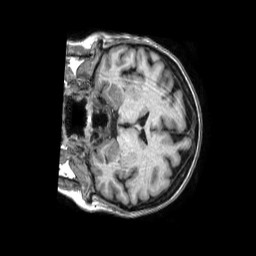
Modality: T1w
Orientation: coronal
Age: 55
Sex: female
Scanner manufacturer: philips
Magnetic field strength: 1.5 T
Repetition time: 0.007165 s
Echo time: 0.003254 s